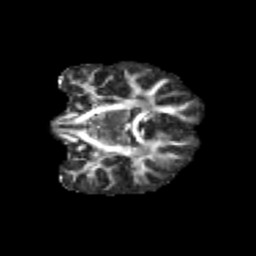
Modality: FA
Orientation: coronal
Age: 12
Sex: female
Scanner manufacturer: siemens
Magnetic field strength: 3 T
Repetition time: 3.8 s
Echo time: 0.07 s